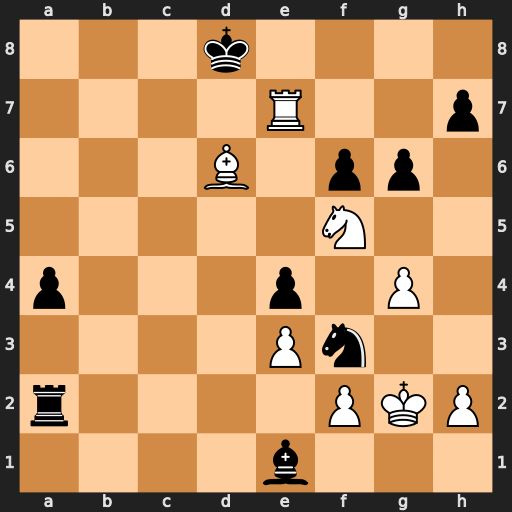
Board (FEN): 3k4/4R2p/3B1pp1/5N2/p3p1P1/4Pn2/r4PKP/4b3
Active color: w
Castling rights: -
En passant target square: -
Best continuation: Bc7+ Kc8 Nd6#